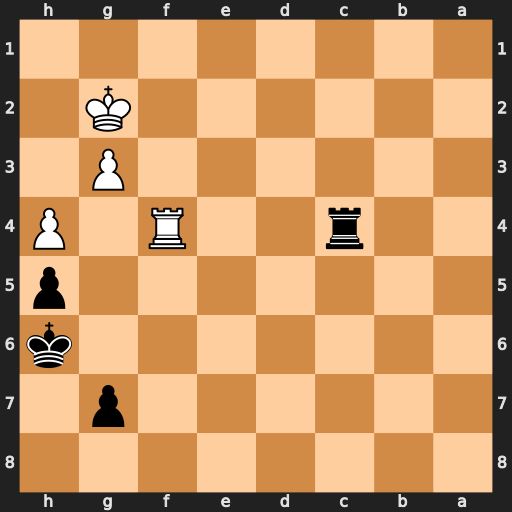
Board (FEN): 8/6p1/7k/7p/2r2R1P/6P1/6K1/8
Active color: b
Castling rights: -
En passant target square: -
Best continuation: Rxf4 gxf4 Kg6 Kf3 Kf5